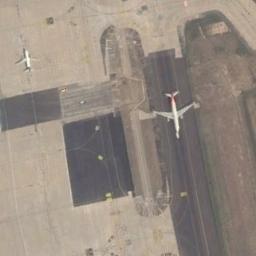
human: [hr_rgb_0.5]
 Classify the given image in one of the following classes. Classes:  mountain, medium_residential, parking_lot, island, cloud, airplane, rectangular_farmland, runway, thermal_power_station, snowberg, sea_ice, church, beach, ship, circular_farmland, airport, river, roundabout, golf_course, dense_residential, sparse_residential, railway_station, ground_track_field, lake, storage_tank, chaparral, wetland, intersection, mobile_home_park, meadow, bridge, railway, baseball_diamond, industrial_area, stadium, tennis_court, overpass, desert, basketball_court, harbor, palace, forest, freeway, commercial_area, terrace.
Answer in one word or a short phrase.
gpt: airplane